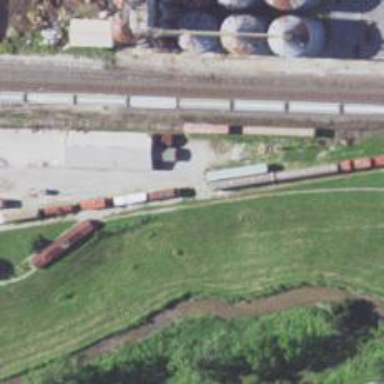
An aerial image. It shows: Preserved railway.